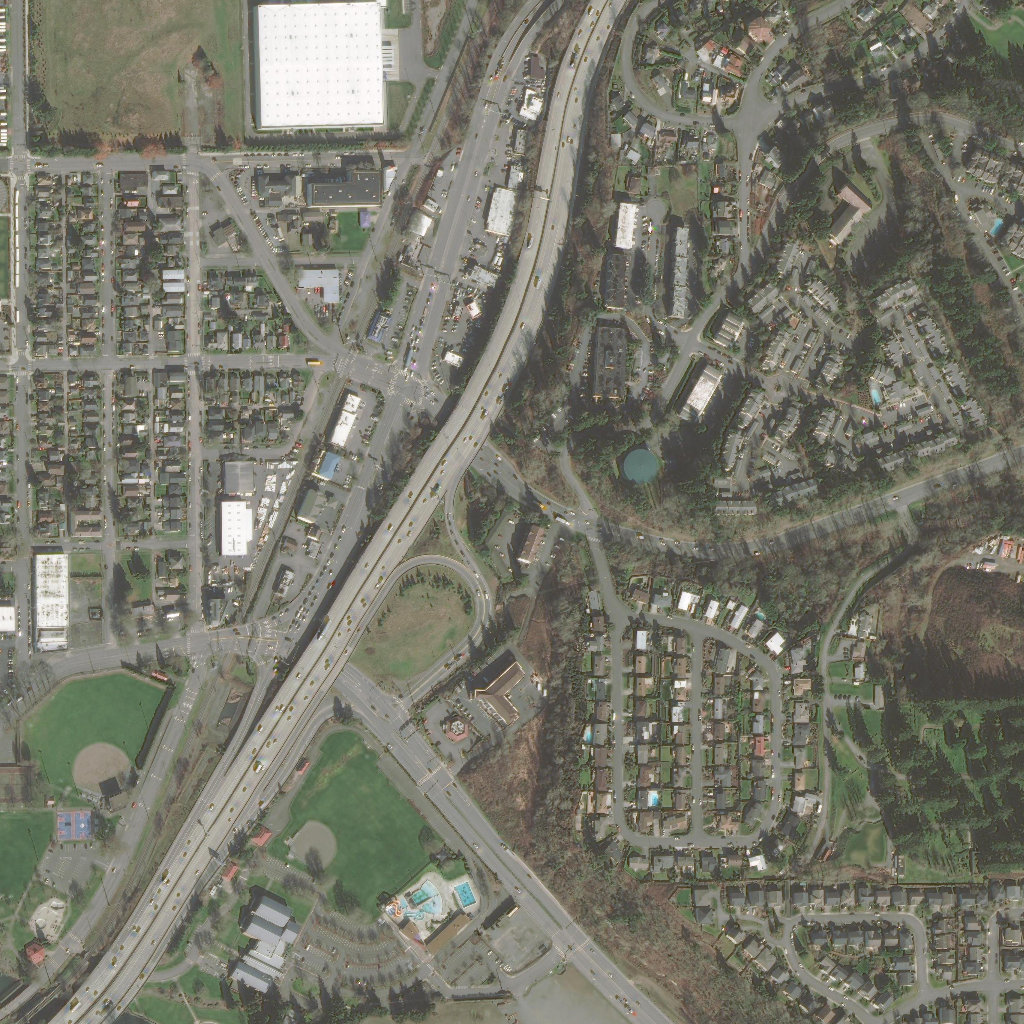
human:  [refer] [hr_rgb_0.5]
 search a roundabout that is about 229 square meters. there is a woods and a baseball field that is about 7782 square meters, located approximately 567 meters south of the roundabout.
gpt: <box>[[75, 37, 77, 38, 0]]</box>